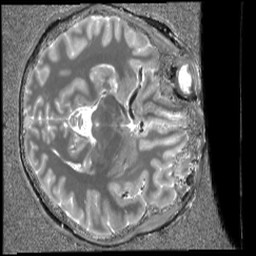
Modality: T1map
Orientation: axial
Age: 29
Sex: female
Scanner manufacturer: siemens
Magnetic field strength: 6.98 T
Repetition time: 6 s
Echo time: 0.00283 s